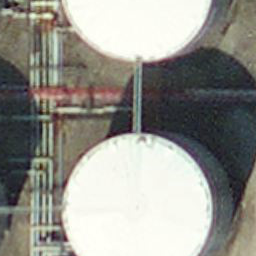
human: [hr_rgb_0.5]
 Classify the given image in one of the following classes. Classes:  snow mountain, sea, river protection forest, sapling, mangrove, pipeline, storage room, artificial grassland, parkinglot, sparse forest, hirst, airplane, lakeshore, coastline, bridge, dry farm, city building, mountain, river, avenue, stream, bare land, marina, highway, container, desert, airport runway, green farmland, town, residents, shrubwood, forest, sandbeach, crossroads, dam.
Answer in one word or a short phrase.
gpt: storage room